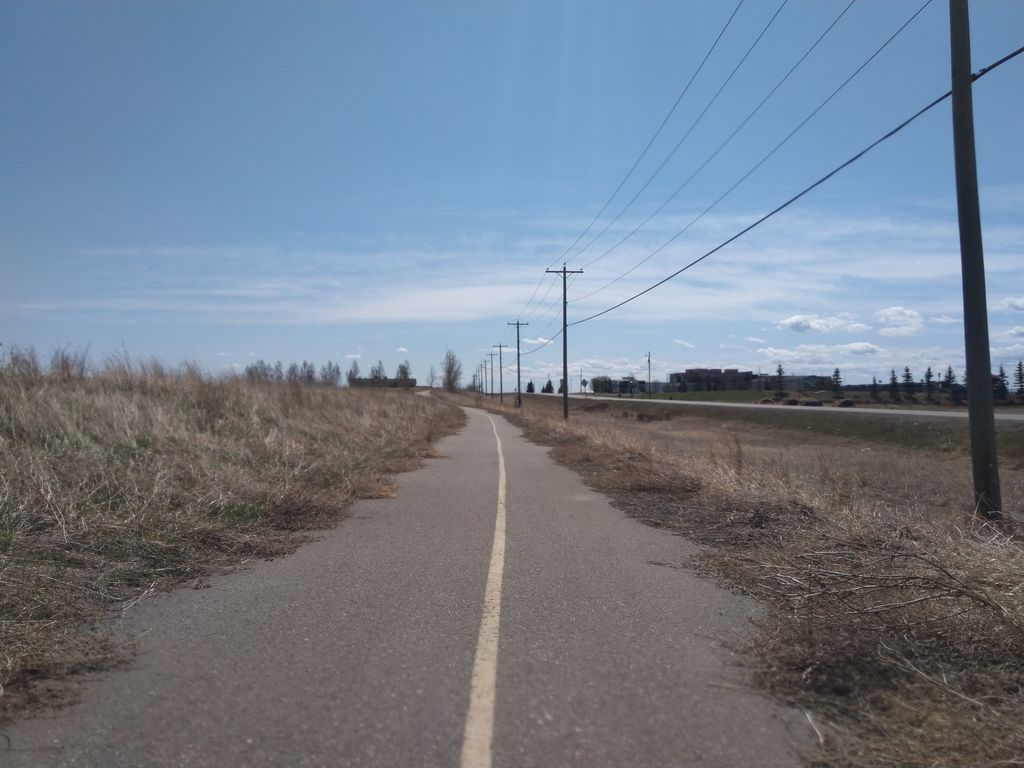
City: calgary